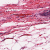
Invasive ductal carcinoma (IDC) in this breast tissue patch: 0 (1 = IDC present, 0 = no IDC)